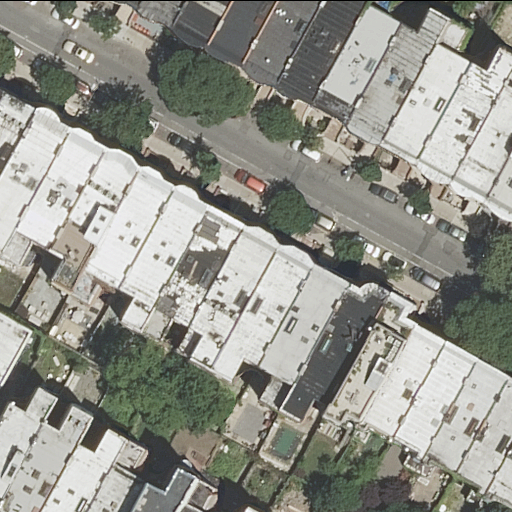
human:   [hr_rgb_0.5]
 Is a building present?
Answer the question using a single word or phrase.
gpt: yes

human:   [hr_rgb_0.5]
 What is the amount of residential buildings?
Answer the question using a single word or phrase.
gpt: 38

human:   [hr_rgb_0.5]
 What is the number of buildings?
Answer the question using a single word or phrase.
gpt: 38

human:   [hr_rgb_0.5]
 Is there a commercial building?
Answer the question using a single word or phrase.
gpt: no

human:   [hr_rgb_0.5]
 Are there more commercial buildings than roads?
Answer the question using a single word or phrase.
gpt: no

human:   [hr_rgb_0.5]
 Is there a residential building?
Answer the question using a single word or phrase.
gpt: yes

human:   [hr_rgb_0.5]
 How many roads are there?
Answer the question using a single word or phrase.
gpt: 1

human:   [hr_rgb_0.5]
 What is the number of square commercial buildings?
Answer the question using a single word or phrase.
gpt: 0

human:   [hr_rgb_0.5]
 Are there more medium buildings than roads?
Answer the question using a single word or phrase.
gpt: yes

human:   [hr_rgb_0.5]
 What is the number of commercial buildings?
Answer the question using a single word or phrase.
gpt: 0

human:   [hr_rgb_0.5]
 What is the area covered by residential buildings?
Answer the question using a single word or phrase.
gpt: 5405m2

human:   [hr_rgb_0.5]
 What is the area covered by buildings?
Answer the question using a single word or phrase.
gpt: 5405m2

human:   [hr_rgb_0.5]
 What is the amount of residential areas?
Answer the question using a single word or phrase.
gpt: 0

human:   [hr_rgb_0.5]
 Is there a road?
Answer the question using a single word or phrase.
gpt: yes

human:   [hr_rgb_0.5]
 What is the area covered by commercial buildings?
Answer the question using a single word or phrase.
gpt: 0m2

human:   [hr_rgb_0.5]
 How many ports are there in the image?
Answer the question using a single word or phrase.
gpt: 0

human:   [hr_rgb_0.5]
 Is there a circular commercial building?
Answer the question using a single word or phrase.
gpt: no

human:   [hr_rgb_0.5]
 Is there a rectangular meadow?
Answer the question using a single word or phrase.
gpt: no

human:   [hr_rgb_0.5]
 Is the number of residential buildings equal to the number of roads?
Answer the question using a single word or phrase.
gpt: no

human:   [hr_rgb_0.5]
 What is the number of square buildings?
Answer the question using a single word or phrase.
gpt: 0

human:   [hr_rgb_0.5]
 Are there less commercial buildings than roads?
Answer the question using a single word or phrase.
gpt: yes

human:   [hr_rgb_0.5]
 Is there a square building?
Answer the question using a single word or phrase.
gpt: no

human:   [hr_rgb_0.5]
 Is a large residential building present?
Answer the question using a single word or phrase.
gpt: no

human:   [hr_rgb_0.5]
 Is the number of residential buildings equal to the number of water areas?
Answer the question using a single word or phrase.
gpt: no

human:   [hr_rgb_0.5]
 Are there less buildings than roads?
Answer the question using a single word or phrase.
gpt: no

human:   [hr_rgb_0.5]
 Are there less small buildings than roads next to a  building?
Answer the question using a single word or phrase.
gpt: no

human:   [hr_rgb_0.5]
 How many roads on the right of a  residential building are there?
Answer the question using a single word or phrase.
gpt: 0

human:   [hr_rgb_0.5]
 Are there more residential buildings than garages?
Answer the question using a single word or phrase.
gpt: yes

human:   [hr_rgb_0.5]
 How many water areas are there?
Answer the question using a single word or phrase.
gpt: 0

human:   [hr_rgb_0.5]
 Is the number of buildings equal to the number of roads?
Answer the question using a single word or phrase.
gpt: no

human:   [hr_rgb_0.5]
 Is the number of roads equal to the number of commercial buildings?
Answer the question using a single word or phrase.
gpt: no

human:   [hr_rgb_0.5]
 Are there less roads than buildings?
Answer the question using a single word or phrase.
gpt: yes

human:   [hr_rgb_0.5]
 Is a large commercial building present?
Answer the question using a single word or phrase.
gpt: no

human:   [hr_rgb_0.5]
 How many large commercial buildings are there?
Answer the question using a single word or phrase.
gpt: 0

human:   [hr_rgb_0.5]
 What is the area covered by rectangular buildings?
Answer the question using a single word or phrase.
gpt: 1625m2

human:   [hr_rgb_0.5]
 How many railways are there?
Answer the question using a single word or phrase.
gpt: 0

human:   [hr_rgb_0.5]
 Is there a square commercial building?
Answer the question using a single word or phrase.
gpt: no

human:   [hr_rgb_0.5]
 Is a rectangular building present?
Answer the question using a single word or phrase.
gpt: yes

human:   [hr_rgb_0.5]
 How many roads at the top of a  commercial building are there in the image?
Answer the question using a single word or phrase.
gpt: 0

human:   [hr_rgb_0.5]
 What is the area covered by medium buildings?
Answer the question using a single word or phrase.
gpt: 4952m2

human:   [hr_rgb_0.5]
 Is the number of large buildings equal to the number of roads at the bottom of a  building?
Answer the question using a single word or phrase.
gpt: no

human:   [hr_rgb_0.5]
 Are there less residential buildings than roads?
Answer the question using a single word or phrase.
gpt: no

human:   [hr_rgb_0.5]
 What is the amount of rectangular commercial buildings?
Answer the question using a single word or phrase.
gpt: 0

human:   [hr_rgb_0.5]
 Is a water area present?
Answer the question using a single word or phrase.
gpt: no

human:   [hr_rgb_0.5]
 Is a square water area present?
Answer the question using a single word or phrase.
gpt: no

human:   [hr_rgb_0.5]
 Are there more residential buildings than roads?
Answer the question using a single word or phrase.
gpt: yes

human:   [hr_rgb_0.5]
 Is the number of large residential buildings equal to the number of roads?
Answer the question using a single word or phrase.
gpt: no

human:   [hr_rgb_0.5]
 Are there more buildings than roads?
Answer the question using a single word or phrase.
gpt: yes

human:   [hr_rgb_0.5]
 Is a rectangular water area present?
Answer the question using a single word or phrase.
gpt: no

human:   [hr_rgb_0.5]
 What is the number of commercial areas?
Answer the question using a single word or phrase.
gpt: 0

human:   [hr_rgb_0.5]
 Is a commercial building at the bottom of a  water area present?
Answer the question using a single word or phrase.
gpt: no

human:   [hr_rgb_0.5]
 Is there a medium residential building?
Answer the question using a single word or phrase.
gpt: yes

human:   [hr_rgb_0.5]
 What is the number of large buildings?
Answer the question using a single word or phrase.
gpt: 0

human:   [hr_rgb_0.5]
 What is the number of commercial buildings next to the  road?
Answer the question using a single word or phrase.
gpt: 0

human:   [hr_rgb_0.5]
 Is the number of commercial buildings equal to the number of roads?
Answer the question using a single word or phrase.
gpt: no

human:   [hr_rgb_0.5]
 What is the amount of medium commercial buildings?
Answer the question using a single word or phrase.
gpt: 0

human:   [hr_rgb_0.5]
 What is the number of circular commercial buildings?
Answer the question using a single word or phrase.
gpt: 0

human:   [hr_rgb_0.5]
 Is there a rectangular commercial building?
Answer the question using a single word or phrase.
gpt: no

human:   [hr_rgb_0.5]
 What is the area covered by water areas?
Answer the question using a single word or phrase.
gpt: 0m2

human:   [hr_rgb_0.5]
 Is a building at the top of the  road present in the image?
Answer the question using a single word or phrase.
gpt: yes

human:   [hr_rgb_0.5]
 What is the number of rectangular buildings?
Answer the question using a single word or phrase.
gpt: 14

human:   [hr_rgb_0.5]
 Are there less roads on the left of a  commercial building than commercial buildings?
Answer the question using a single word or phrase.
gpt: no

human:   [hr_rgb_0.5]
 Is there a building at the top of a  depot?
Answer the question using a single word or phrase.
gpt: no

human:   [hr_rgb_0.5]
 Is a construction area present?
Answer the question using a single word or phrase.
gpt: no